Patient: sex M, age 36
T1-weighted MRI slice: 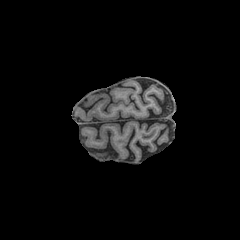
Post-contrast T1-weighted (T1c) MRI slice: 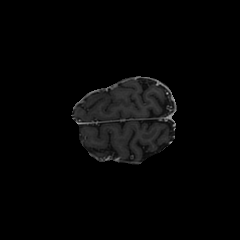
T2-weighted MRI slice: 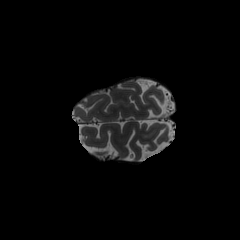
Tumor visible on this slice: no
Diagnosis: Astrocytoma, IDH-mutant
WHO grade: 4